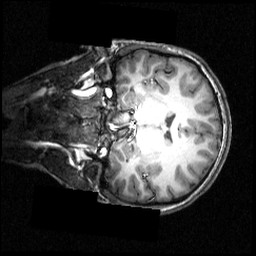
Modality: T1w
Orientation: coronal
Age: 18
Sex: female
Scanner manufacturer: siemens
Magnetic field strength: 3.951 T
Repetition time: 1.5 s
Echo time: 0.00335 s